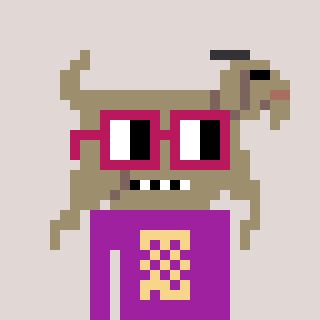
a pixel art character with square dark red glasses, a goat-shaped head and a magenta-colored body on a warm background